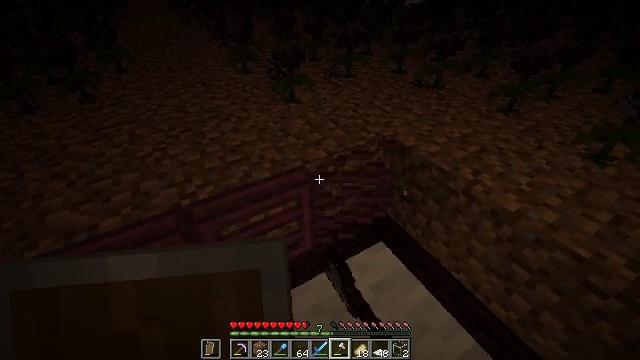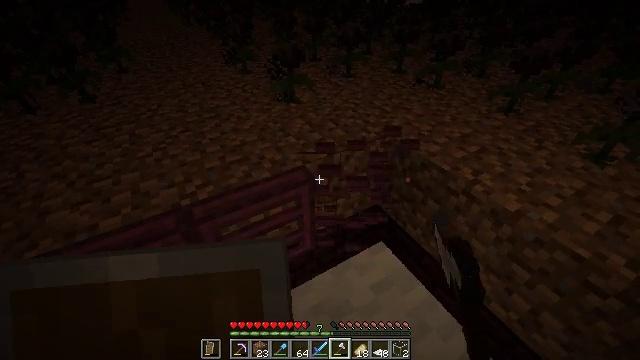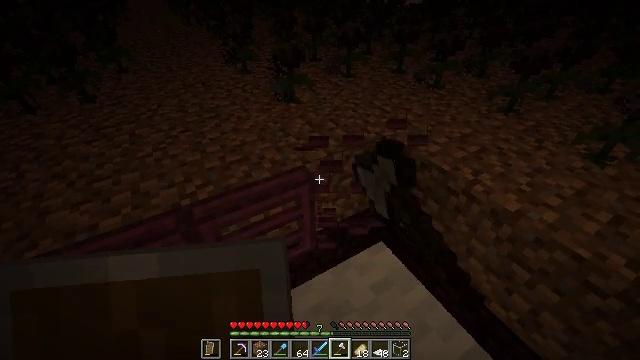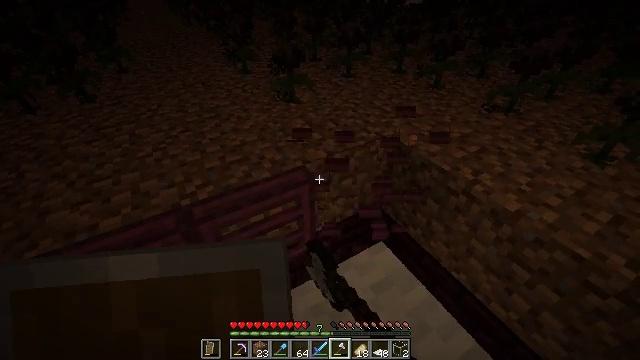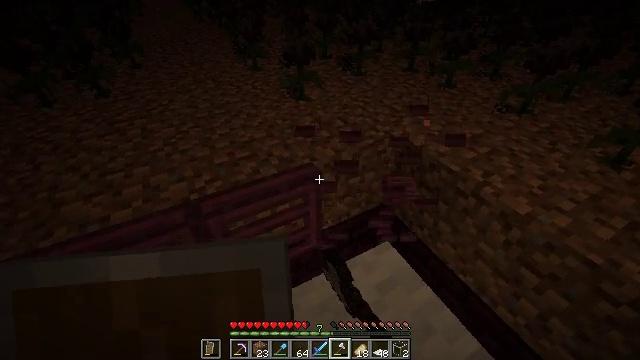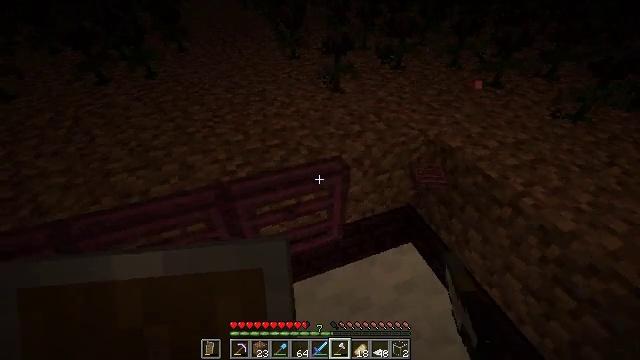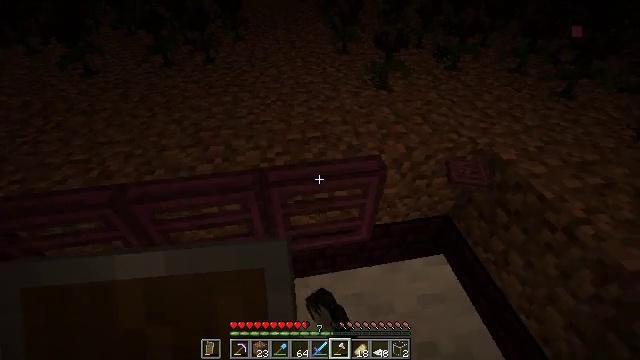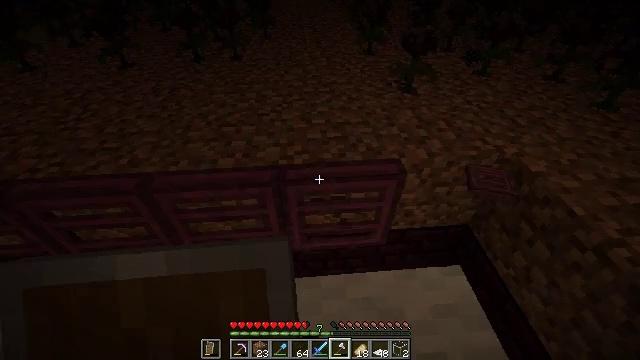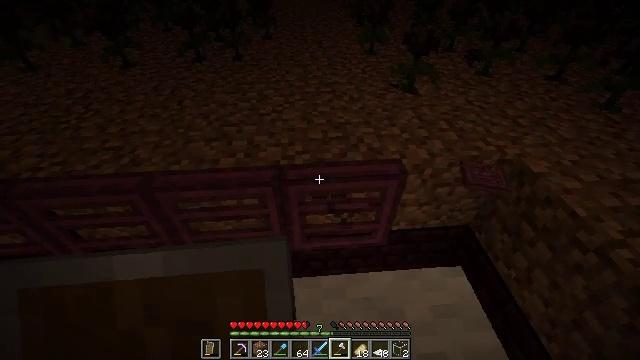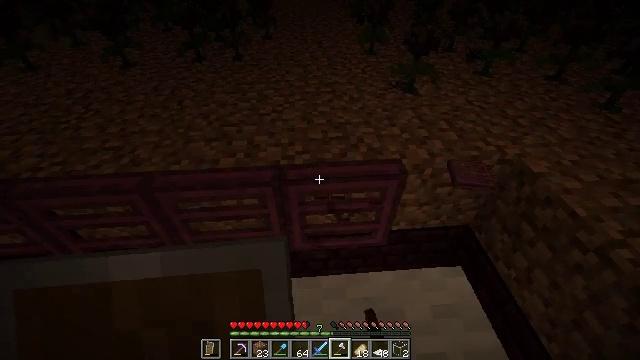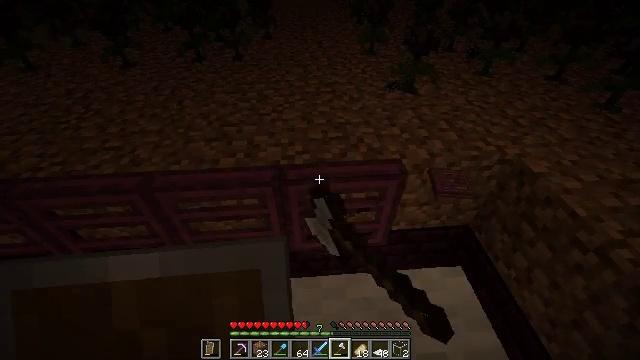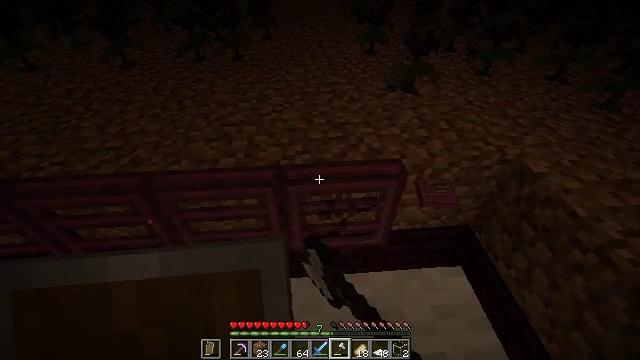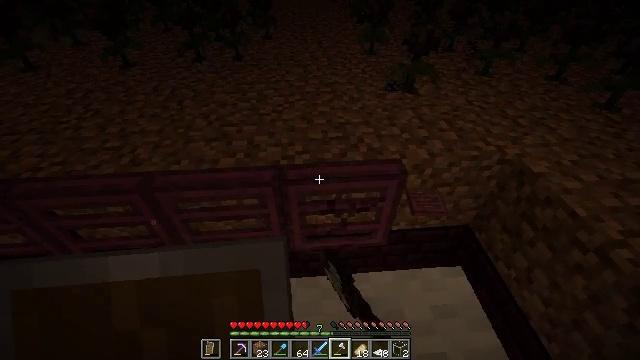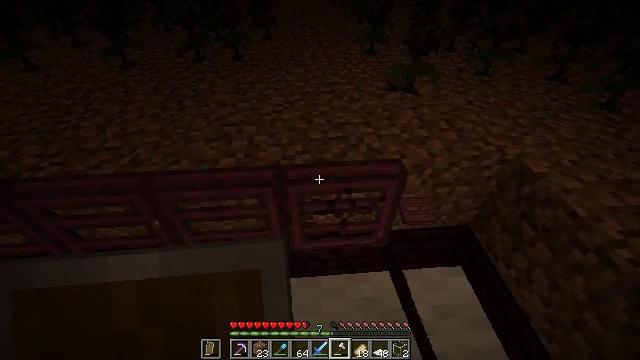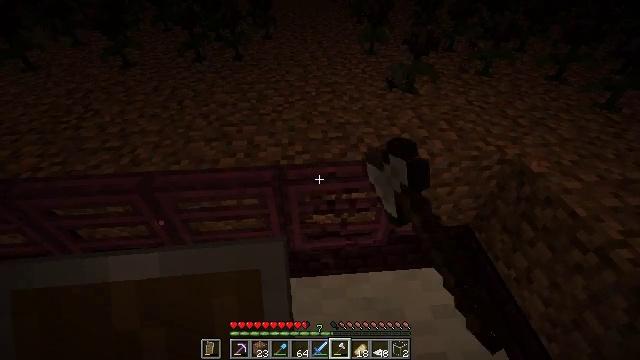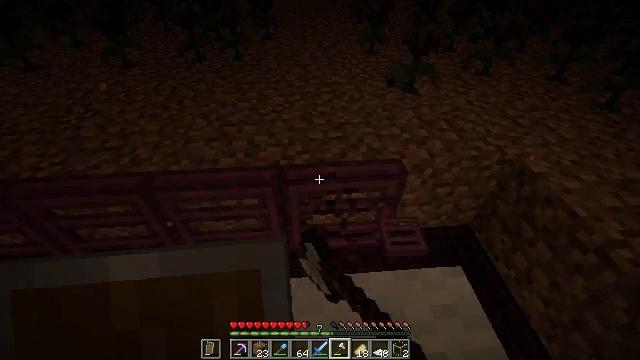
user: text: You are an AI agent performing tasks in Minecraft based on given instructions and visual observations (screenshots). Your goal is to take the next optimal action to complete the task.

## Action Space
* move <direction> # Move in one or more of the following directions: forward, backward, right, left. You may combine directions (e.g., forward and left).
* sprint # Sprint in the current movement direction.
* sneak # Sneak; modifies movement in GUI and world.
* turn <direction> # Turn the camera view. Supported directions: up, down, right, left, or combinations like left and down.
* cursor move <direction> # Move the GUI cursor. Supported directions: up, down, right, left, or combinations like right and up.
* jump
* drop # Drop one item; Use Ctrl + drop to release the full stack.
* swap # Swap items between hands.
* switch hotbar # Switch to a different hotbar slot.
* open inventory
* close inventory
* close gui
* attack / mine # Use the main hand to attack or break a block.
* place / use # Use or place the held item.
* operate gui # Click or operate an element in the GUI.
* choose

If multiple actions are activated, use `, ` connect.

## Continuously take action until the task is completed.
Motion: motion action
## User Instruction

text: Gather the crimson trapdoor for reuse.
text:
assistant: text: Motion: sneak, attack / mine
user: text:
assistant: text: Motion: sneak, attack / mine
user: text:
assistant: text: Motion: sneak, attack / mine
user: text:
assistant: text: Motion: sneak, turn left, attack / mine
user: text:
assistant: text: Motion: sneak, turn left and down, attack / mine
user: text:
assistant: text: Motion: sneak, turn left and down, attack / mine
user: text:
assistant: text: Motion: sneak, turn left, attack / mine
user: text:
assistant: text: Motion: sneak, attack / mine
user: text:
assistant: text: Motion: sneak, attack / mine
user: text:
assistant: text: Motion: sneak, attack / mine
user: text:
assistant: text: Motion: sneak, attack / mine
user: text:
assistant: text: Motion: sneak, attack / mine
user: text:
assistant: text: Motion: sneak, attack / mine
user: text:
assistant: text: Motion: sneak, attack / mine
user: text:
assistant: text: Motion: sneak, attack / mine
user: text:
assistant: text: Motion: sneak, attack / mine
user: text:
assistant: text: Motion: sneak, attack / mine
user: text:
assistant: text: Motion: sneak, attack / mine
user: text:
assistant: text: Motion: sneak, attack / mine
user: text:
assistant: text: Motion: move left, sneak, attack / mine
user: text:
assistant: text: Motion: move left, sneak, attack / mine
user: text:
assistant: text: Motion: move left, sneak, attack / mine
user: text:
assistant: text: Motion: move left, sneak, attack / mine
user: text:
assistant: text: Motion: move left, sneak, attack / mine
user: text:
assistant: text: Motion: move left, sneak, attack / mine
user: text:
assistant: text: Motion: move left, sneak, attack / mine
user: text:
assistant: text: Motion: move left, sneak, attack / mine
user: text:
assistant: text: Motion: move left, sneak, attack / mine
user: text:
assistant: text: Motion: move left, sneak, attack / mine
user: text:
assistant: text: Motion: move left, sneak, attack / mine